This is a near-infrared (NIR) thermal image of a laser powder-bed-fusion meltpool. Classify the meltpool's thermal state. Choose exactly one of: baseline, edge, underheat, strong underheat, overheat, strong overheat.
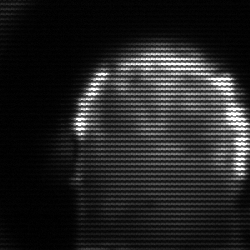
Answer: baseline